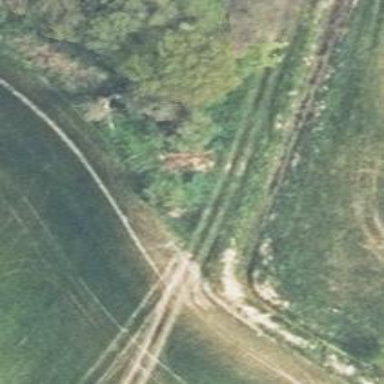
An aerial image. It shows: Dirt track road with grade 5 tracktype.